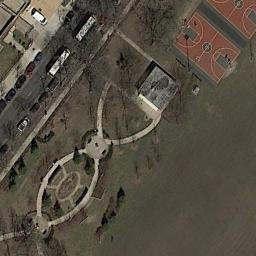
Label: basketball_court